Field crop: maize
Growth stage: 1
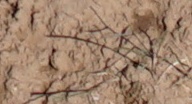
Species: lolium